Question: I have the following piece of orchestration:

I send a message to a web service, it answers me with some dummy msg. Then it sends me another useful msg (the Receive shape in the group has which is initialized in the Send shape) and I should response back.
Everything works fine if I use 'Specify later' binding for the 'ServiceAnswerPort'. But when I choose to use msgbox-direct-binding I get exception saying that now I have multiple subscribers and thus I'm unable to send a message thru the Send shape. What are the ways to make it work?
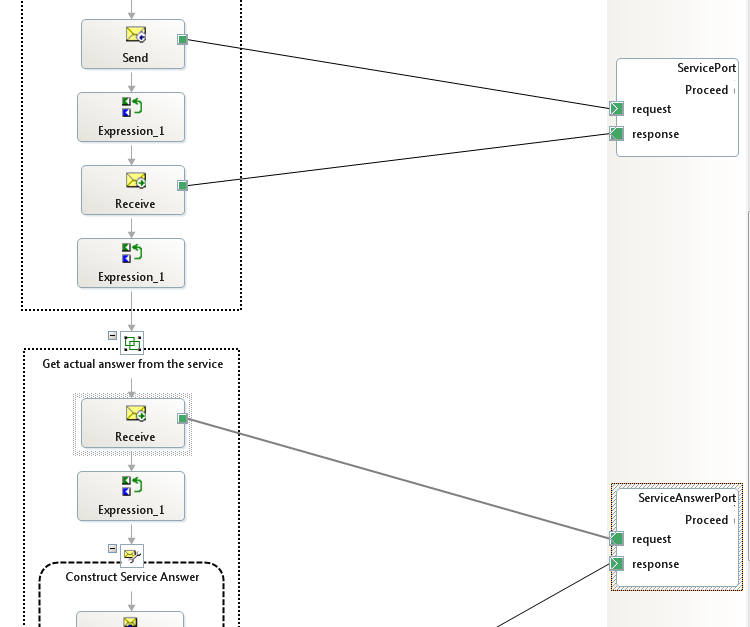
Answer: When using solicit-response (two way) port, the biztalk engine expects that for every message sent from the port, one response message will arrive back. At runtime, when sending the message from solicit-response port, biztalk is checking how many recipients there are to the message, and if more then one is found the error you get occurs. usually this is solved by adding a filer the recipients making sure a message cannot be accepted by more then one of them.